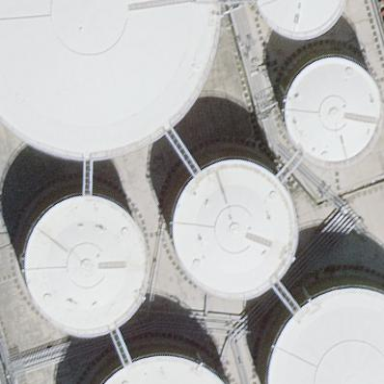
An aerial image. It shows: Storage tank building.